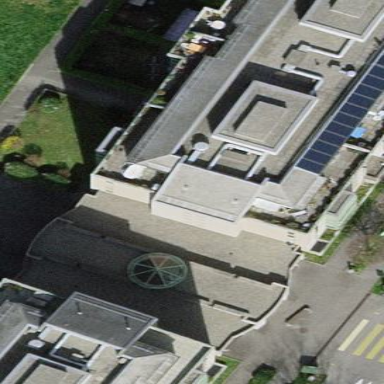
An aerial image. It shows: View of roof of building.